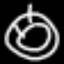
Label: donut